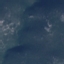
Label: HerbaceousVegetation